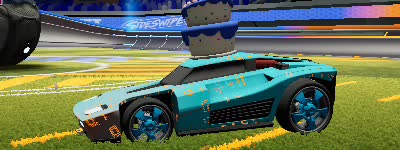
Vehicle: breakout